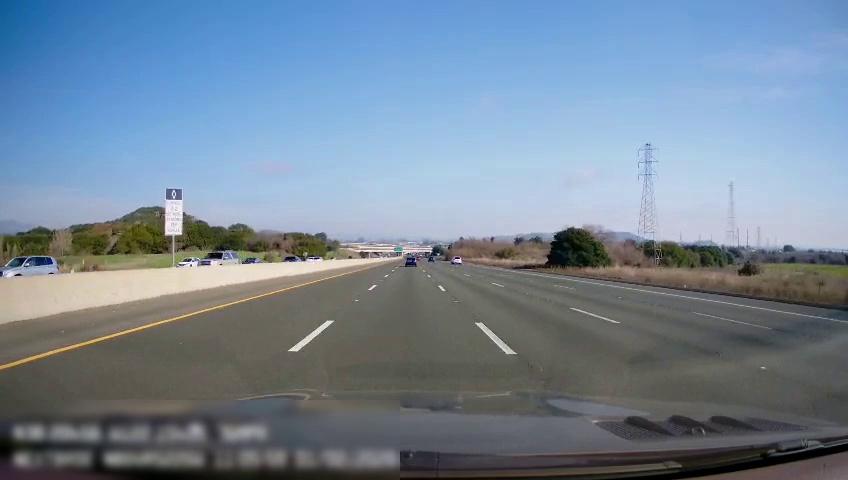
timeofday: Day
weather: Sunny
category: Drivable Space
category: Vehicles | Car
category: Vehicles | SUV
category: Vehicles | SUV
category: Vehicles | Car
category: Vehicles | Car
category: Vehicles | Truck
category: Vehicles | Car
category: Vehicles | Car
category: Vehicles | Car
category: Lanes | Current Lane
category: Lanes | Alternate Lane
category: Lanes | Current Lane
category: Lanes | Alternate Lane
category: Lanes | Alternate Lane
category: Lanes | Alternate Lane
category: Traffic | Signs